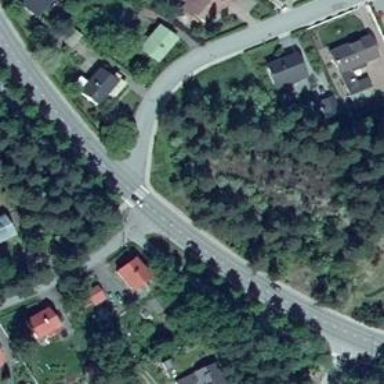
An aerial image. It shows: Uncontrolled road crossing.